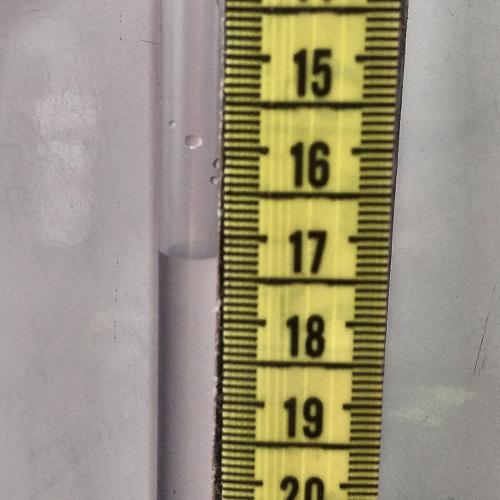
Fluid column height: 17.2 cm